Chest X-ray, PA view. Patient: 33 years old, sex M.
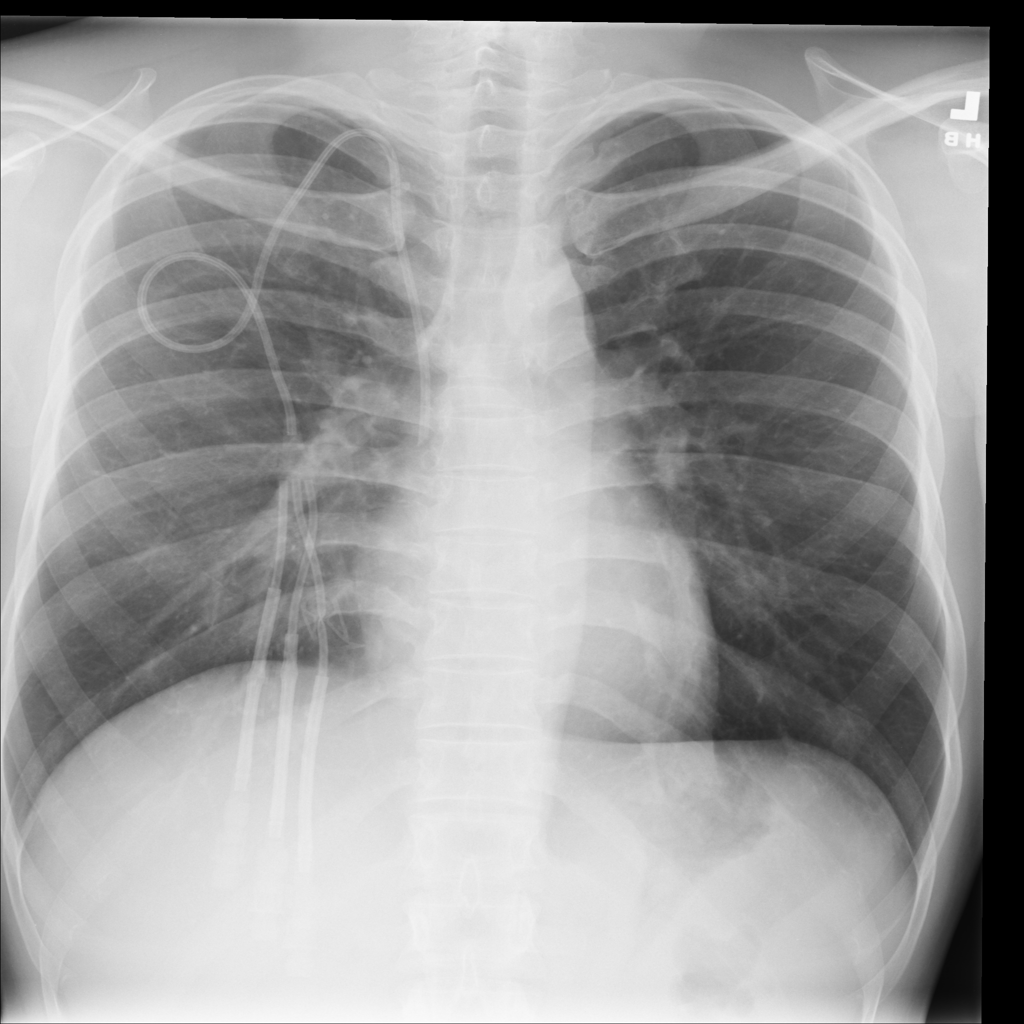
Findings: No Finding